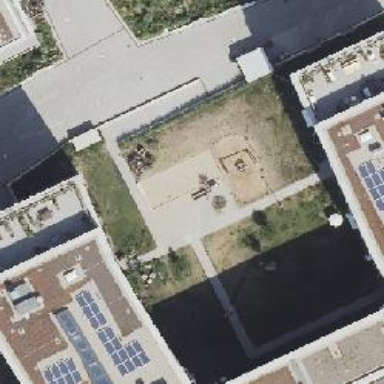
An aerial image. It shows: Playground area for leisure activities on the land.